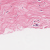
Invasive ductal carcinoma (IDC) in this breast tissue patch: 0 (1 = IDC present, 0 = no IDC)